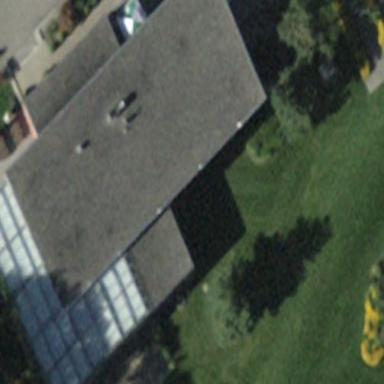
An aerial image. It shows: View of roof of building.